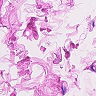
Metastatic tissue present: no